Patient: sex M, age 71
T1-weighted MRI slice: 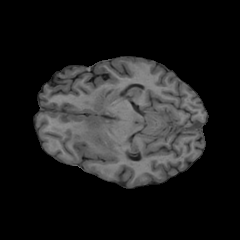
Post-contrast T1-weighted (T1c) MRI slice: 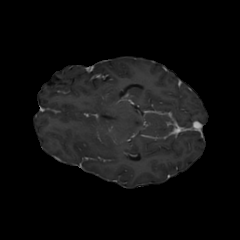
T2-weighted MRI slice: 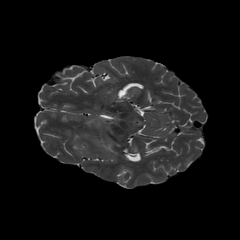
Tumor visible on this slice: yes
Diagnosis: Glioblastoma, IDH-wildtype
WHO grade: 4